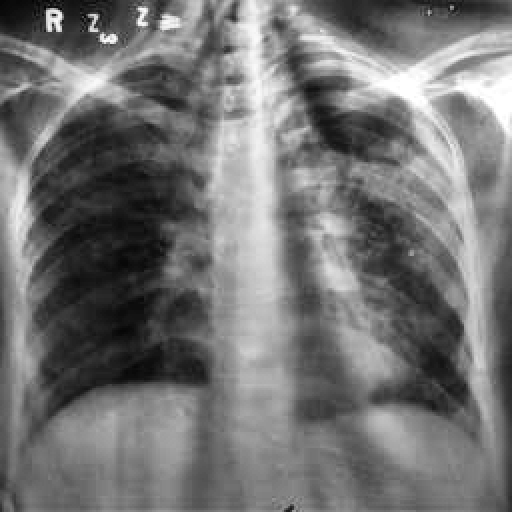
Finding: TUBERCULOSIS